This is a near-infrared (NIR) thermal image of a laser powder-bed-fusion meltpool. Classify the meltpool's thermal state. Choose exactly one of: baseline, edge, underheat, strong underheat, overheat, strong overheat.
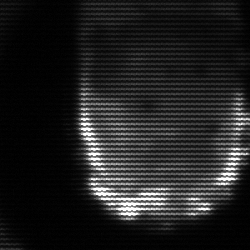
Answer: baseline